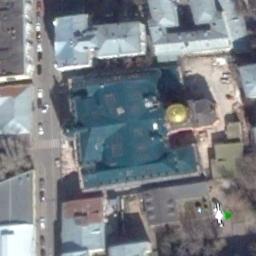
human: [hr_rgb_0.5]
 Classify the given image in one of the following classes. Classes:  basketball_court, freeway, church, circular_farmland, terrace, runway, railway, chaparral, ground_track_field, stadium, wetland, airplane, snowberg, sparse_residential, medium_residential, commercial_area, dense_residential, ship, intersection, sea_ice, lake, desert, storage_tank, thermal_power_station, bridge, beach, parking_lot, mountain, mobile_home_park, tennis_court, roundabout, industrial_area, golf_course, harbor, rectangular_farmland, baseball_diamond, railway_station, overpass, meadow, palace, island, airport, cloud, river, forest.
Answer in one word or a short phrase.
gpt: church